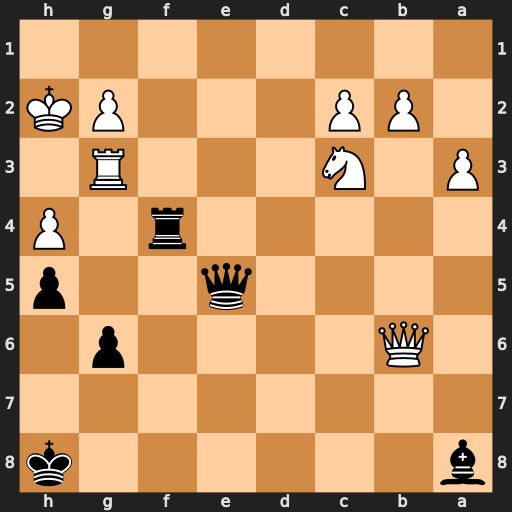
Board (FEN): b6k/8/1Q4p1/4q2p/5r1P/P1N3R1/1PP3PK/8
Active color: b
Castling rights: -
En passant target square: -
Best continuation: Rxh4+ Kg1 Qe1#